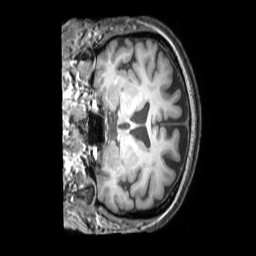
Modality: T1w
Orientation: coronal
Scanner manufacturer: philips
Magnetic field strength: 3 T
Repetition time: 0.009904 s
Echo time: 0.004605 s